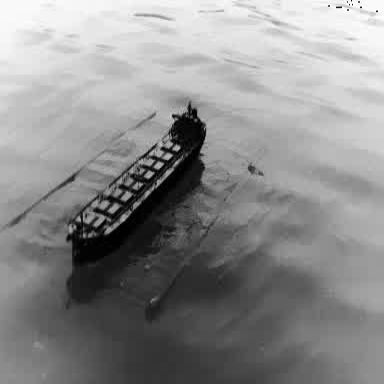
There is a liner in the infrared image.